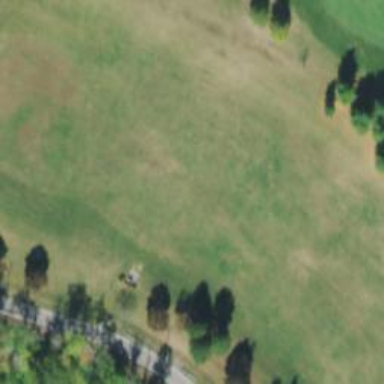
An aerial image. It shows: Grassy area designated as driving range for golf.